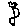
Label: flower